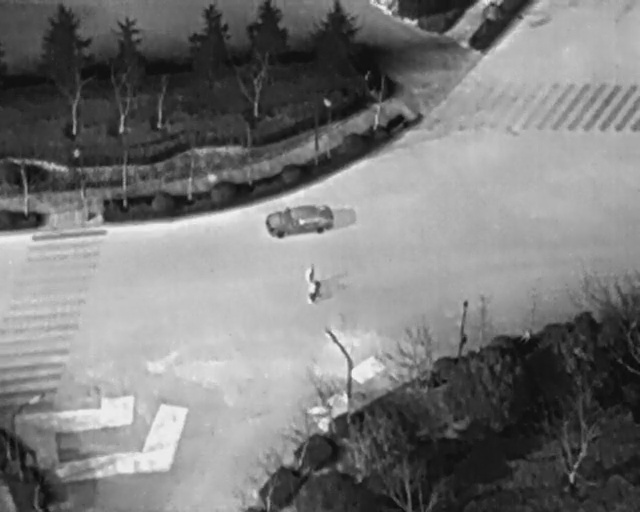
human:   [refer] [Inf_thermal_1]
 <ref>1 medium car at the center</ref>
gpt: <box>[[44, 36, 49, 50, 173]]</box>

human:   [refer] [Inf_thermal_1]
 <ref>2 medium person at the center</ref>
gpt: <box>[[46, 52, 50, 53, 2], [47, 55, 50, 57, 2]]</box>